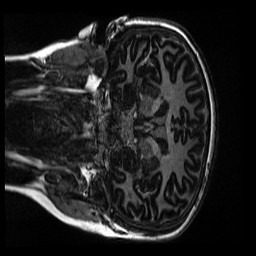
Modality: MP2RAGE
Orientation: coronal
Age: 11
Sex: female
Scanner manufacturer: siemens
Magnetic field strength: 3 T
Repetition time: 4 s
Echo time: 0.00303 s